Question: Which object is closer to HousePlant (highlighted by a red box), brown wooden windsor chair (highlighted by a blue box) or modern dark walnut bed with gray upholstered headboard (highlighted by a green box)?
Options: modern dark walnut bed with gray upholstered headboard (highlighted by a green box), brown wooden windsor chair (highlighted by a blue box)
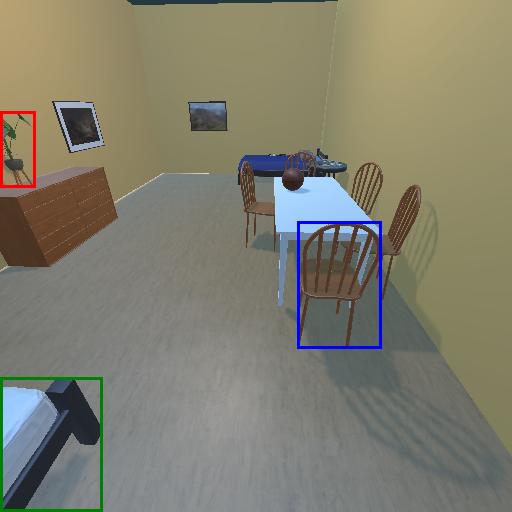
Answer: modern dark walnut bed with gray upholstered headboard (highlighted by a green box)